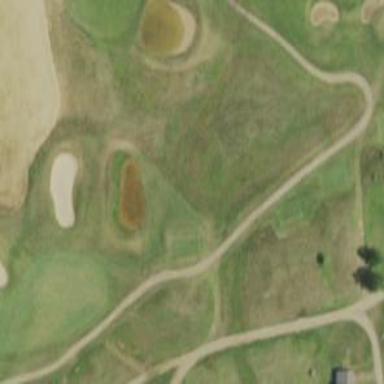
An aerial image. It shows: Rough golf area on lush grassland.